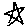
Label: star